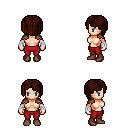
a pixel art fantasy rpg character, female body template, human, light skin, leather shoulder armor, red pants, brown pageboy hairstyle, white cloth bandages, brown shoes, four views (front, back, left, right), 2x2 character sprite sheet, small pixel art, hard edges, no anti-aliasing